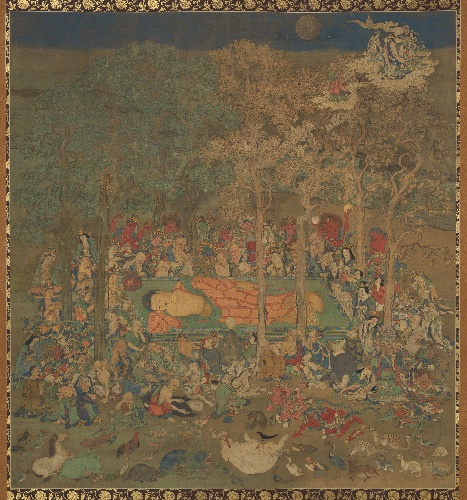
Title: 涅槃図|Death of the Historical Buddha (Nehan-zu)
Date: 14th century
Object type: Hanging scroll
Classification: Paintings
Medium: Hanging scroll; ink, color, and gold on silk
Culture: Japan
Period: Kamakura period (1185–1333)
Dimensions: Image: 77 1/2 × 74 1/4 in. (196.9 × 188.6 cm)
Overall with mounting: 10 ft. 10 in. × 77 1/2 in. (330.2 × 196.9 cm)
Overall with knobs: 10 ft. 10 in. × 86 1/4 in. (330.2 × 219.1 cm)
Department: Asian Art
Credit line: Rogers Fund, 1912
Accession year: 1912
Repository: Metropolitan Museum of Art, New York, NY
Tags: Birds|Sadness|Men|Women|Elephants|Horses|Monkeys|Buddha|Death